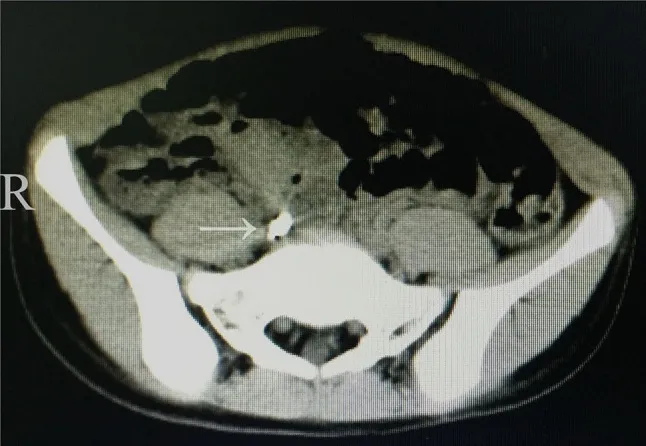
Axial CT scan illustrating high-density material adjacent to the cecum and medial to the psoas major.
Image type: radiology (ct)